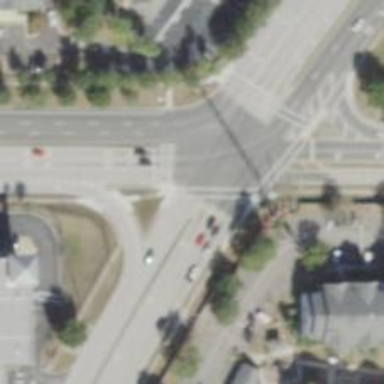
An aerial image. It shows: Uncontrolled crossing on the road.